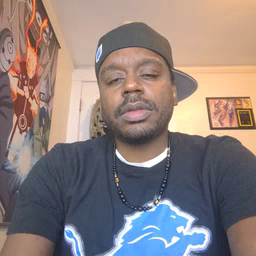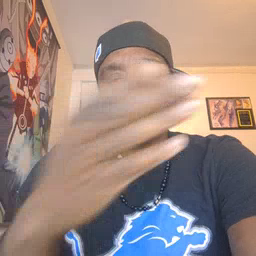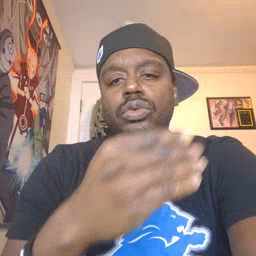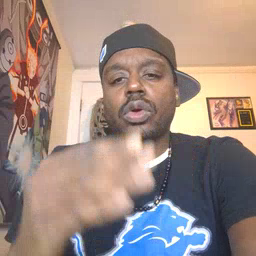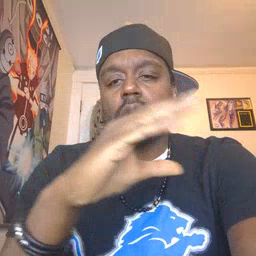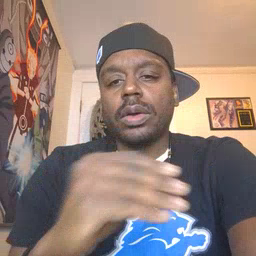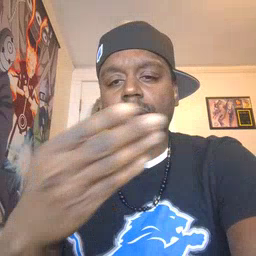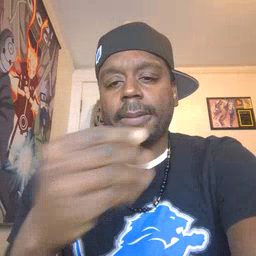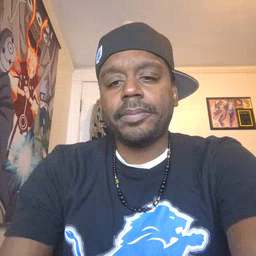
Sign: story